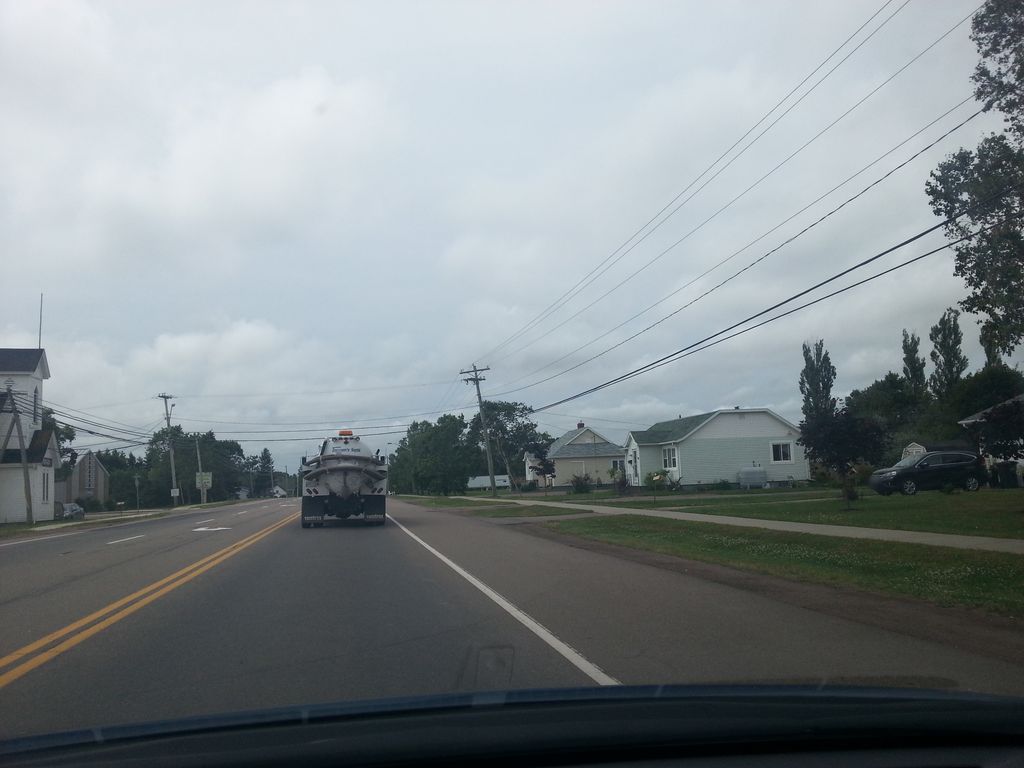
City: charlottetown